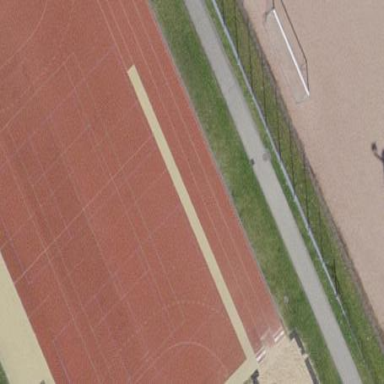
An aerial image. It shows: Multi-sport pitch with tartan surface.